Question: I am modifying html and css that is part of a wordpress theme:
'''
<div id="featured_content">
<h1>Balance for Work and Life</h1>
<p class="flavorText">If it is having a physical impact on you or those around you, if it is weighing on your mind, affecting your emotions or stirring your spirit - whatever it is - if it is important to you, it's important to us.<p>
<img class="angledMan" src="http://www.eap.zhi.com/wp-content/uploads/2013/10/angledman.png">
</div>
'''
This is what it currently looks like:

My problem is that the image is showing below the text but I want it to show to the right of the text.
Here is my css:
'''
.flavorText {
margin-top:2em;
text-align: center;
width: 21em;
font-size: 1.75em;
color: white;
}
.angledMan {
float:right;
}
'''
Additionally here is the associated css of the wordpress theme:
'''
#header #featured #left_arrow { float: left; background: url('images/featured_before.png') no-repeat top right; width: 34px; margin-left: 7px; padding-top: 110px; height: 217px;}
#header #featured #featured_content { padding: 19px 19px 19px 40px; float: left; background: #9ebadb; width: 902px; height: 280px; color: #000; font-size: 1em; line-height: 1.6em;}
#header #featured #featured_content img { float: left; margin: 0 30px 0 0; }
#header #featured #featured_content h1 {line-height: 1.2em; font-size: 3em; margin: 0px 0 14px 0; font-family: Century Gothic; font-weight: normal; color: #fff; text-shadow: -2px -1px 0px #000; }
#header #featured #featured_content #spotlight { float: left; width: 500px; margin-right: 10px; }
'''
I've tried removing all of the float left tags above but it is still not working.
How do I get the desired result?
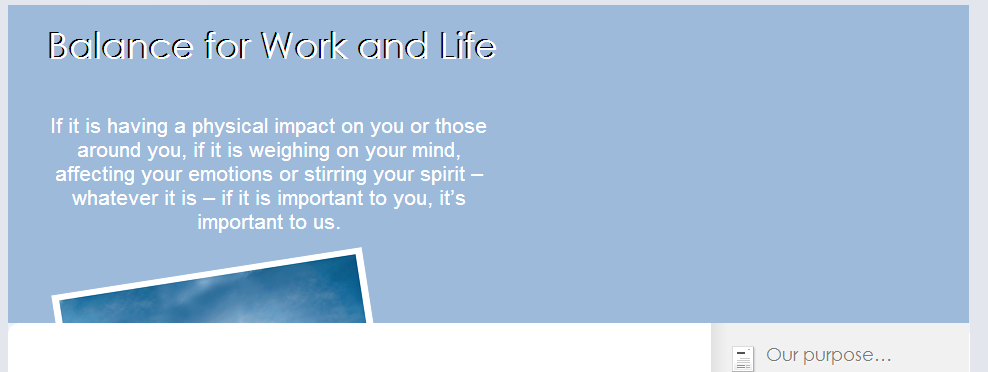
Answer: All you need to do is change your css to this:
'''
.flavorText {
margin-top:2em;
text-align: center;
width: 21em;
font-size: 1.75em;
color: white;
float:left;
}
.angledMan {
float:left;
}
'''
Notice, you need to 'float' both classes to the if you want to get this result. You can change the .angledMan to 'float: right' if you want it to float all the way to the right of the screen...but you definitely need to add 'float: left' to the .flavorText
<URL>